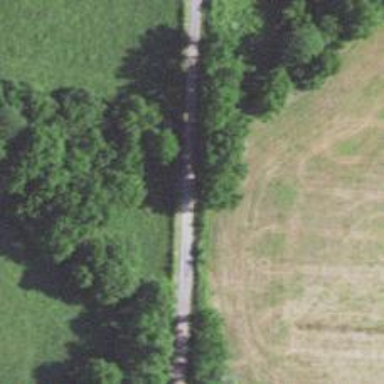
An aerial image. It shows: Unclassified road.